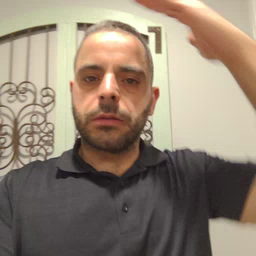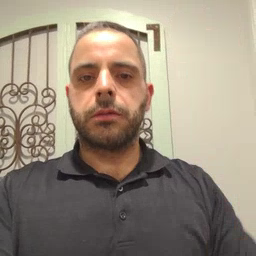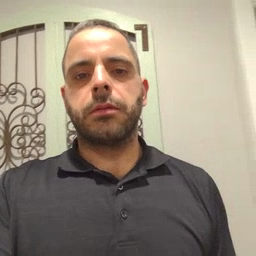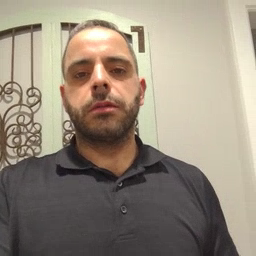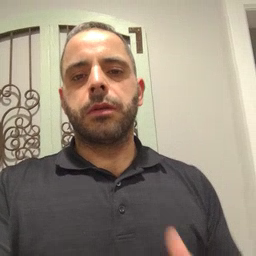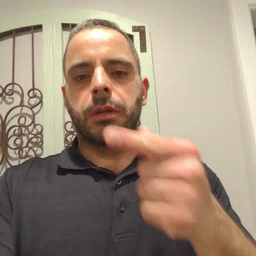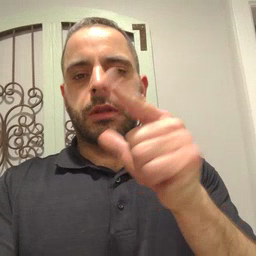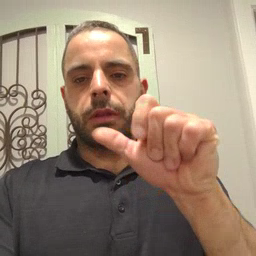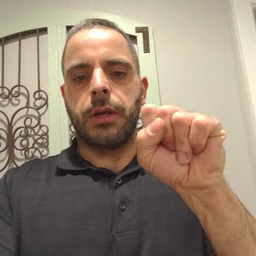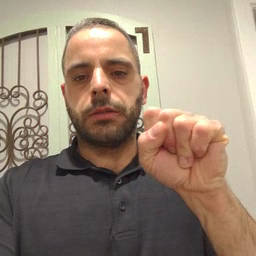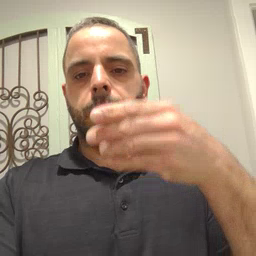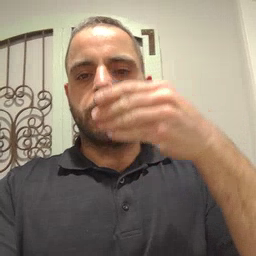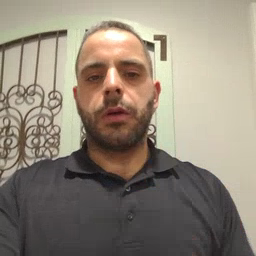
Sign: glasswindow